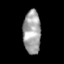
Tissue: lung
Cell type: Endothelial cells
Senescence score: 0.2339
Nuclear area (px): 751
Mean DAPI intensity: 162.811